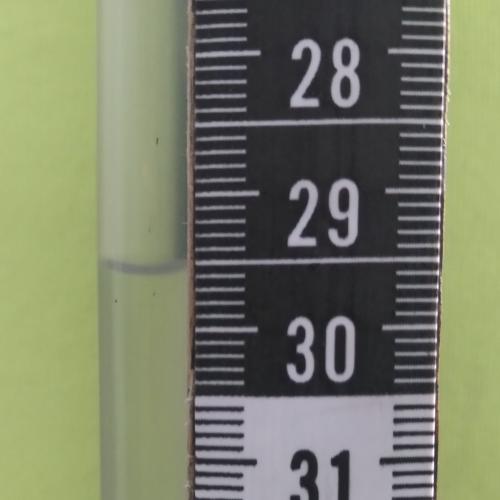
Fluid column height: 29.6 cm